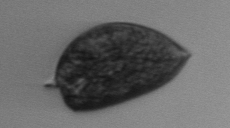
Label: Prorocentrum_micans